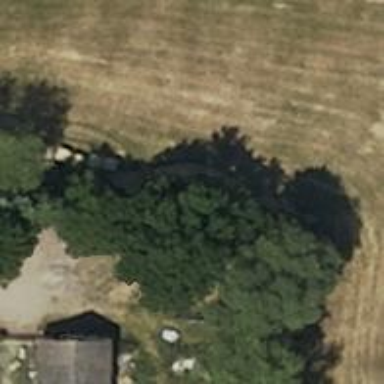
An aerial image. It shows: Broadleaved evergreen tree in its natural setting.